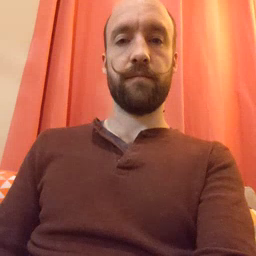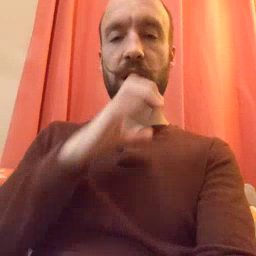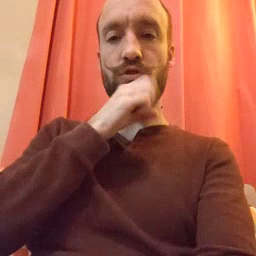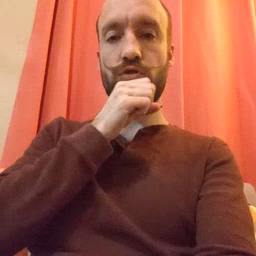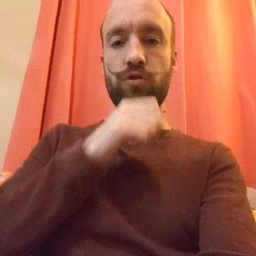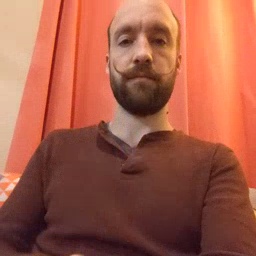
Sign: orange